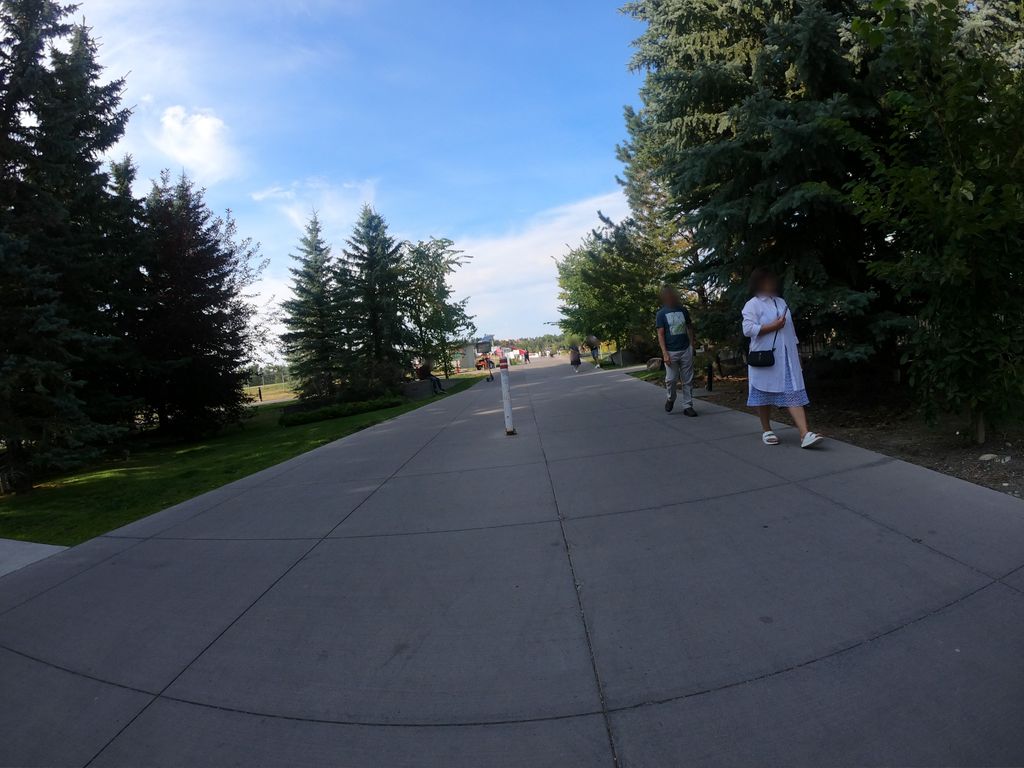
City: calgary